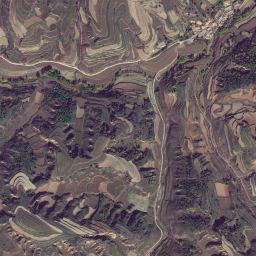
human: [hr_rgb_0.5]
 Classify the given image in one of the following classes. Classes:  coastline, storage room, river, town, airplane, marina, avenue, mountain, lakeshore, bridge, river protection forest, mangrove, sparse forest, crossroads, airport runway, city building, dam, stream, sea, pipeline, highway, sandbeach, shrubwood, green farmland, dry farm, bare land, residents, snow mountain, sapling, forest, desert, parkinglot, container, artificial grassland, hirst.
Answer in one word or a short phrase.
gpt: mountain